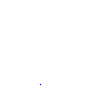
Particle: proton